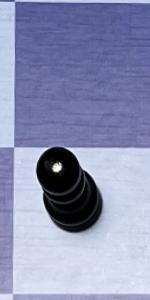
Label: Pawn_Black